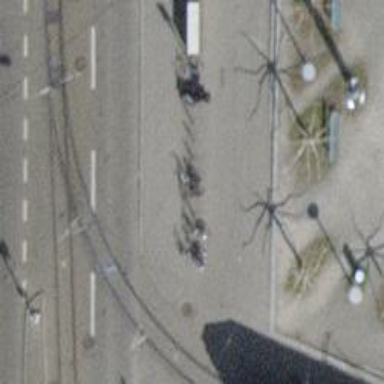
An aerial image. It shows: Bicycle parking area with bollard.